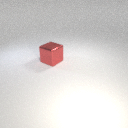
large red metal cube